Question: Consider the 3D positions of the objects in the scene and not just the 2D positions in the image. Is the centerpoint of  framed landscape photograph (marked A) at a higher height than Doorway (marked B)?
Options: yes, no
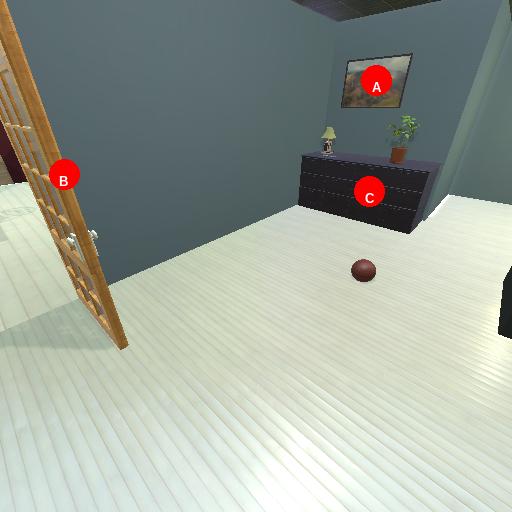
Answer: yes